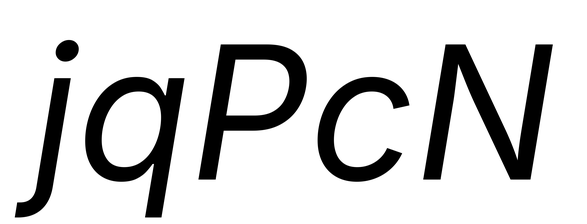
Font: Inter-Italic_Italic